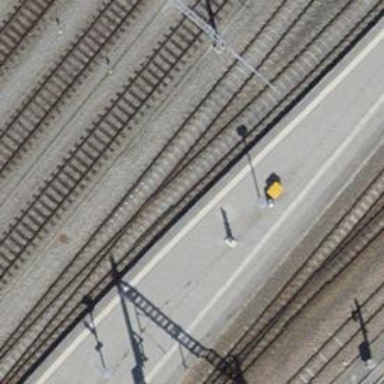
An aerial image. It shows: Platform edge at railway station.